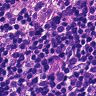
Metastatic tissue present: no